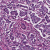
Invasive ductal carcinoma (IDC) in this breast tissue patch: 1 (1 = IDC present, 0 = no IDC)